Interaction volume radius: 5 \u00c5
Interaction volume height: 35 \u00c5
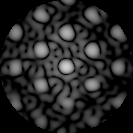
Disorder parameter: 0.2141